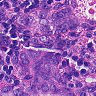
Metastatic tissue present: yes